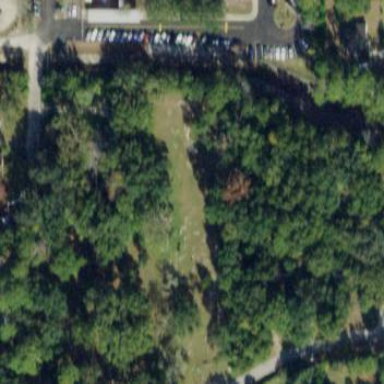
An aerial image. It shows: Cemetery.